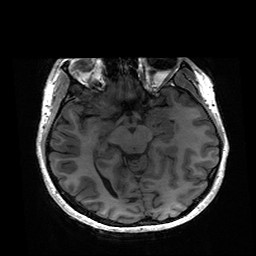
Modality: T1w
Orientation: coronal